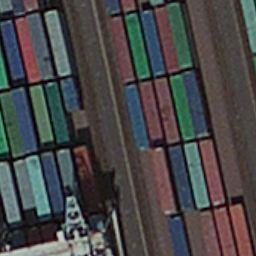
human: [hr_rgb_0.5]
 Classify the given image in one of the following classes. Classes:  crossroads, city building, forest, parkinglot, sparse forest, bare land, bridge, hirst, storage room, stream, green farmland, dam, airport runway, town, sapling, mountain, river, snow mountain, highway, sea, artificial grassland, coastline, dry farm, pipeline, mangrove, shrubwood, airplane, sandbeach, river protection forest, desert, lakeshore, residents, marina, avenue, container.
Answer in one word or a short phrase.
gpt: container